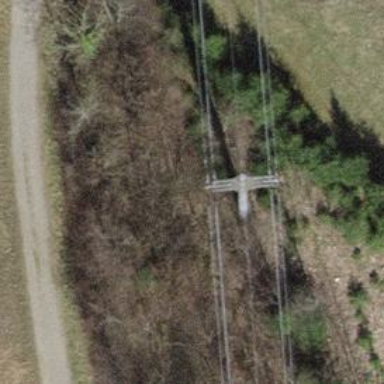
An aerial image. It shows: Three cables of power line.